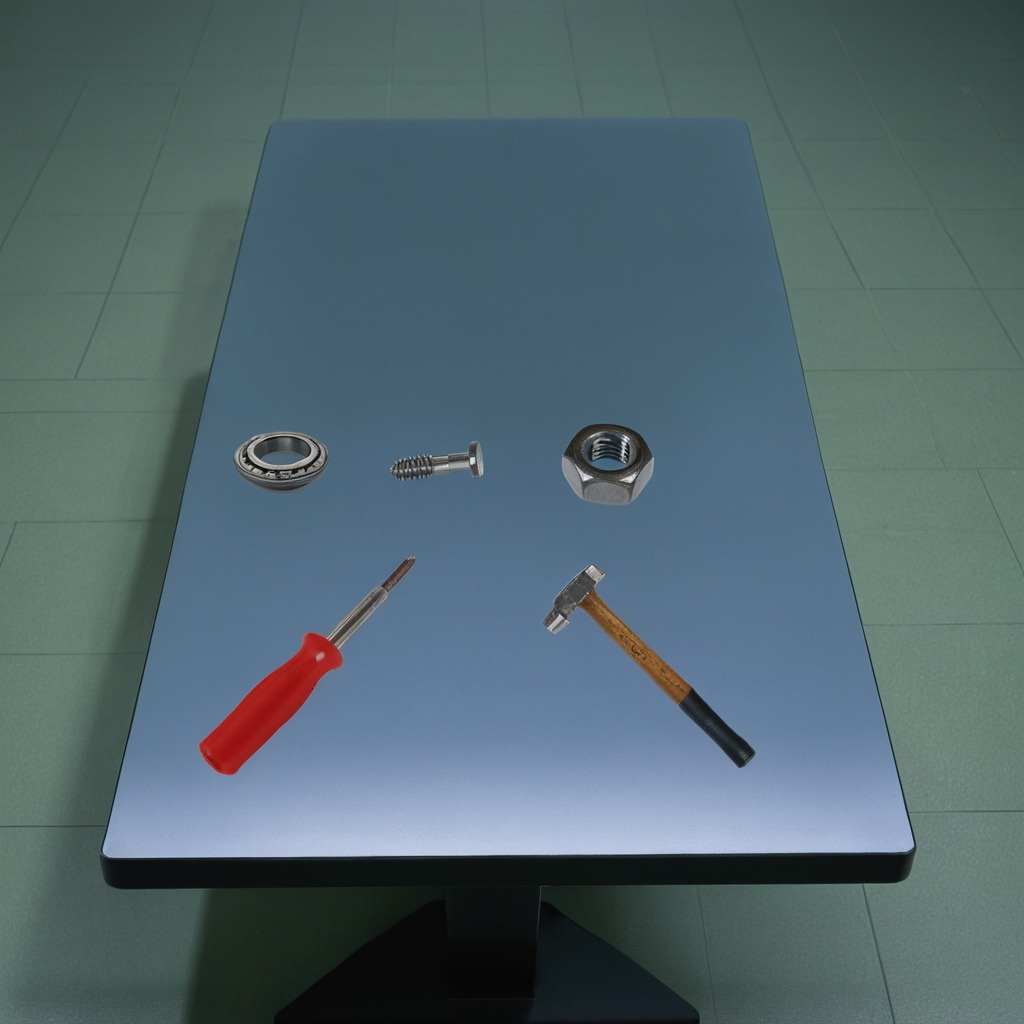
A metal ball bearing, a hammer, a metal machine screw, a screwdriver, and a metal nut are lying on the clean empty table in a railway signal maintenance room.